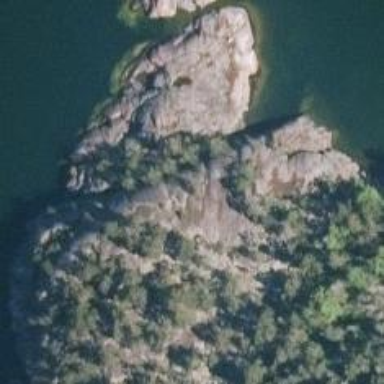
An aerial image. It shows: Cliff in nature.